一年级 · 立体几何学
( 13 分)日өe一1]日0
（1）上面一共有—个图形。

(2) 从左往右数， $\square$ 在第 \$ \qquad \$个；从右往左数， $\square_{\text {在第 }}$个。

(3) 把右边 2 个图形圈起来，把左边第 3 个图形涂上颜色。

(4) 从左边数起，第个和第个是长方体。
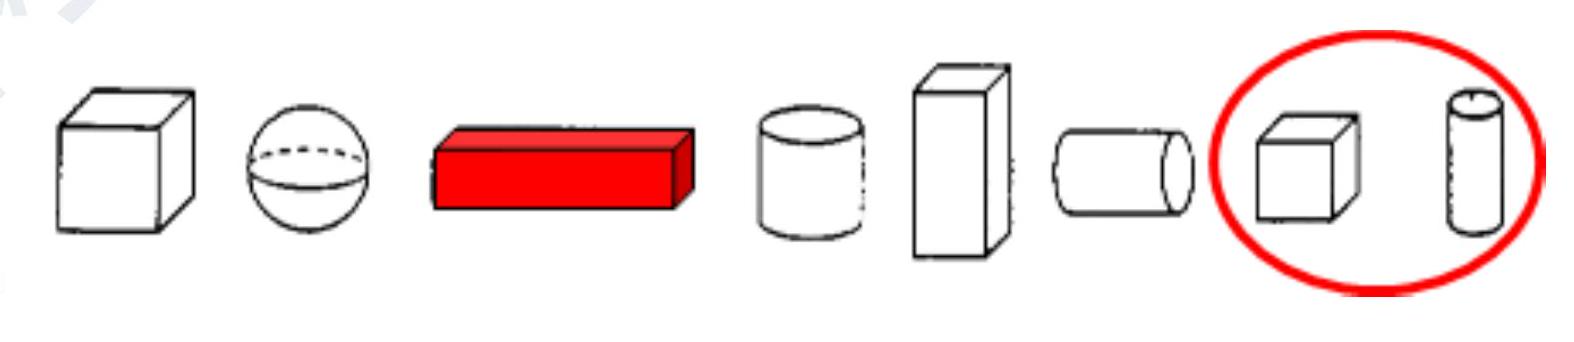
答案: 解(1) 8

(2) $3 ; 5$

(3)

(4) $3 ; 5$